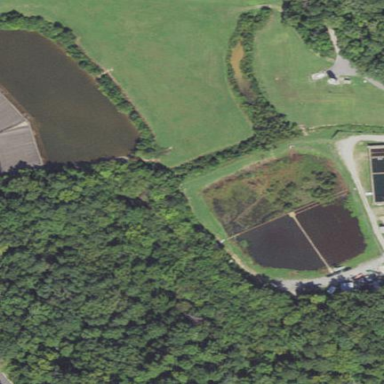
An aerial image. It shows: Reservoir of natural water.